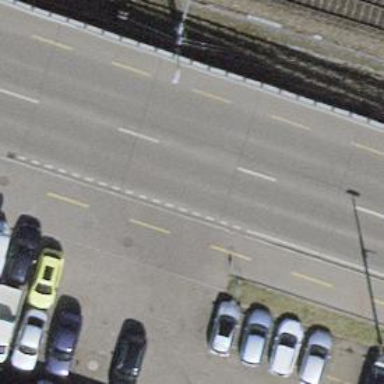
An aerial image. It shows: Asphalt road with primary highway designation. There is designated left lane for cyclists.